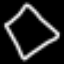
Label: diamond